Question: Two view controllers:

'''
override func prepare(for segue: UIStoryboardSegue, sender: Any?) {
if (sender as! cell1).name.text == "ww"{
let s = segue.destination as! DetailViewController
s.detail?.text = "wwwwwwwwwww"
}
}
'''
I am new to coding. What I am trying here is to communicate between view controllers. For some reason, I am not able to show the 'wwwwwwwwwww' in the label of the second view controller
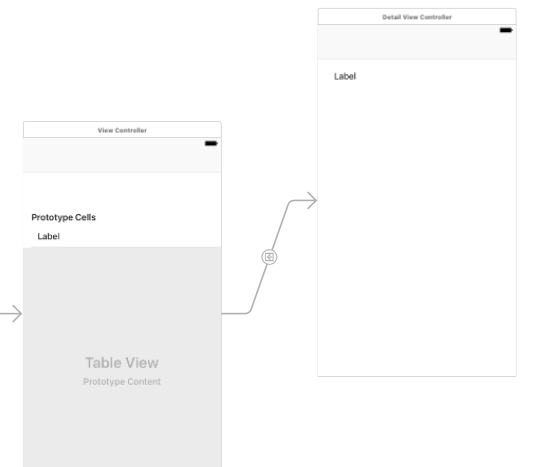
Answer: At the prepare function the view hasn't been loaded yet from storyboard, so the outlets of the DetailViewController are still nil.
Create a public variable in the DetailViewController which will be available at prepare, then in the viewDidLoad method of DetailViewController you can set the label's text to be the content of that variable.
'''
class DetailViewController: UIViewController {
var text: String?
override function viewDidLoad() {
super.viewDidLoad()
label.text = text
}
}
'''
Then in your list viewcontroller set the text property of detail vc:
'''
override func prepare(for segue: UIStoryboardSegue, sender: Any?) {
guard (sender as! cell1).name.text == "ww",
let detailVc = segue.destination as? DetailViewController
else { return }
detailVc.text = "wwwwwwwwwww"
}
'''